Interaction volume radius: 5 \u00c5
Interaction volume height: 40 \u00c5
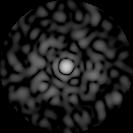
Disorder parameter: 0.822